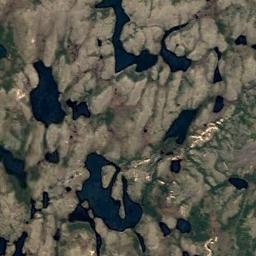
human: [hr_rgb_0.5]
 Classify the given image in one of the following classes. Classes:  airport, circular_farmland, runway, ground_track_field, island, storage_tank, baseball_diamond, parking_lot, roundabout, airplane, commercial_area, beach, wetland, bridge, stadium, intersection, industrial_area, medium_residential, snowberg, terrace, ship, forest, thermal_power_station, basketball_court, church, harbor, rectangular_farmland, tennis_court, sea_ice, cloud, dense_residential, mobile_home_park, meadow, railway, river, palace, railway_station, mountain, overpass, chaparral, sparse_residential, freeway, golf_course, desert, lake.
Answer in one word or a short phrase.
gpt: wetland